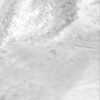
Label: not_dusty